Question: I was trying to implement a command button with 'f:ajax' and 'f:param' in my project, but I'm not being successfull.
I have one Bean called "disciplinaMBean" that have a @SessionScoped. In the respective JSF (let's say, index.xhtml) I have one 'p:dataTable' showing some disciplines (this is what "disciplina" means in English :P). When I click in one row, a modal is opened showing to user options to "edit" or "delete" discipline. The selected object is stored in "disciplinaSelecionada" by 'selection' attribute of <URL> dataTable.

The code of this modal is inside "edit.xhtml" file.
'''
<h:form>
<label for="nome">Nome:</label>
<h:inputText styleClass="form-control adicionar" id="nome"
value="#{disciplinaMBean.disciplinaSelecionada.nome}">
</h:inputText>
<h:commandButton id="excluir" styleClass="btn btn-md btn-danger pull-left" value="Excluir" >
<f:param name="idDisciplina" value="#{disciplinaSelecionada.id}" />
<f:ajax event="click" listener="#{disciplinaMBean.deletar}" />
</h:commandButton>
</h:form>
'''
And the method "Deletar" (means delete) in disciplineMBean:
'''
public void deletar(){
String param1 = FacesContext.getCurrentInstance().getExternalContext().getRequestParameterMap().get("idDisciplina");
System.out.println("Disciplina deletada: " + param1);
int idDisciplina = Integer.parseInt(param1);
controleDisciplina.remover(idDisciplina);
}
'''
I know I called the method because the log of console, but I can't delete the discipline because I have one error (a empty string is stored in "idDisciplina" param).
---
'''
Disciplina deletada:
Nov 01, 2013 10:26:31 PM com.sun.faces.lifecycle.InvokeApplicationPhase execute
WARNING: /edit.xhtml @31,72 listener="#{disciplinaMBean.deletar}": java.lang.NumberFormatException: For input string: ""
javax.el.ELException: /edit.xhtml @31,72 listener="#{disciplinaMBean.deletar}": java.lang.NumberFormatException: For input string: ""
at com.sun.faces.facelets.el.TagMethodExpression.invoke(TagMethodExpression.java:111)
at com.sun.faces.facelets.tag.jsf.core.AjaxBehaviorListenerImpl.processAjaxBehavior(AjaxHandler.java:447)
at javax.faces.event.AjaxBehaviorEvent.processListener(AjaxBehaviorEvent.java:113)
at javax.faces.component.behavior.BehaviorBase.broadcast(BehaviorBase.java:106)
at javax.faces.component.UIComponentBase.broadcast(UIComponentBase.java:760)
at javax.faces.component.UICommand.broadcast(UICommand.java:300)
at javax.faces.component.UIViewRoot.broadcastEvents(UIViewRoot.java:791)
at javax.faces.component.UIViewRoot.processApplication(UIViewRoot.java:1256)
at com.sun.faces.lifecycle.InvokeApplicationPhase.execute(InvokeApplicationPhase.java:81)
at com.sun.faces.lifecycle.Phase.doPhase(Phase.java:101)
at com.sun.faces.lifecycle.LifecycleImpl.execute(LifecycleImpl.java:118)
at javax.faces.webapp.FacesServlet.service(FacesServlet.java:593)
at org.apache.catalina.core.ApplicationFilterChain.internalDoFilter(ApplicationFilterChain.java:304)
at org.apache.catalina.core.ApplicationFilterChain.doFilter(ApplicationFilterChain.java:210)
at org.apache.catalina.core.StandardWrapperValve.invoke(StandardWrapperValve.java:240)
at org.apache.catalina.core.StandardContextValve.invoke(StandardContextValve.java:164)
at org.apache.catalina.authenticator.AuthenticatorBase.invoke(AuthenticatorBase.java:462)
at org.apache.catalina.core.StandardHostValve.invoke(StandardHostValve.java:164)
at org.apache.catalina.valves.ErrorReportValve.invoke(ErrorReportValve.java:100)
at org.apache.catalina.valves.AccessLogValve.invoke(AccessLogValve.java:562)
at org.apache.catalina.core.StandardEngineValve.invoke(StandardEngineValve.java:118)
at org.apache.catalina.connector.CoyoteAdapter.service(CoyoteAdapter.java:395)
at org.apache.coyote.http11.Http11Processor.process(Http11Processor.java:250)
at org.apache.coyote.http11.Http11Protocol$Http11ConnectionHandler.process(Http11Protocol.java:188)
at org.apache.tomcat.util.net.JIoEndpoint$SocketProcessor.run(JIoEndpoint.java:302)
at java.util.concurrent.ThreadPoolExecutor.runWorker(ThreadPoolExecutor.java:1142)
at java.util.concurrent.ThreadPoolExecutor$Worker.run(ThreadPoolExecutor.java:617)
at java.lang.Thread.run(Thread.java:724)
Caused by: java.lang.NumberFormatException: For input string: ""
at java.lang.NumberFormatException.forInputString(NumberFormatException.java:65)
at java.lang.Integer.parseInt(Integer.java:592)
at java.lang.Integer.parseInt(Integer.java:615)
at mbeans.DisciplinaMBean.deletar(DisciplinaMBean.java:143)
at sun.reflect.NativeMethodAccessorImpl.invoke0(Native Method)
at sun.reflect.NativeMethodAccessorImpl.invoke(NativeMethodAccessorImpl.java:57)
at sun.reflect.DelegatingMethodAccessorImpl.invoke(DelegatingMethodAccessorImpl.java:43)
at java.lang.reflect.Method.invoke(Method.java:491)
at org.apache.el.parser.AstValue.invoke(AstValue.java:262)
at org.apache.el.MethodExpressionImpl.invoke(MethodExpressionImpl.java:278)
at com.sun.faces.facelets.el.TagMethodExpression.invoke(TagMethodExpression.java:105)
... 27 more
'''
What can I do to solve this issue?
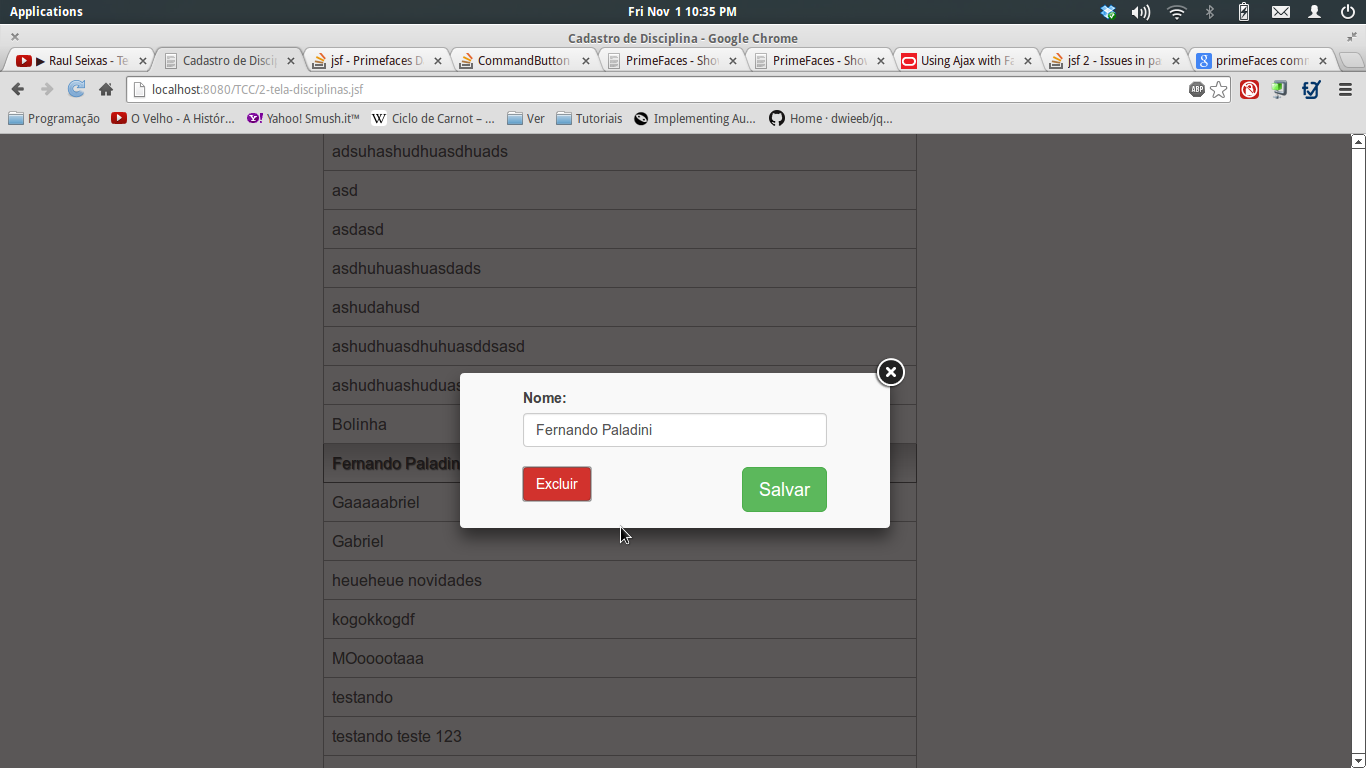
Answer: If you have EL 2.2, you can do it like this (assuming 'disciplinaSelecionada.id' is an 'int')
'''
<h:commandButton id="excluir" action="#{disciplinaMBean.deletar(disciplinaSelecionada.id)}" styleClass="btn btn-md btn-danger pull-left" value="Excluir" />
'''
....
'''
public void deletar(int idDisciplina)
{
System.out.println("Disciplina deletada: " + idDisciplina);
controleDisciplina.remover(idDisciplina);
}
'''